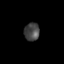
Tissue: skin
Cell type: Epithelial cells
Senescence score: 0.2493
Nuclear area (px): 270
Mean DAPI intensity: 69.556